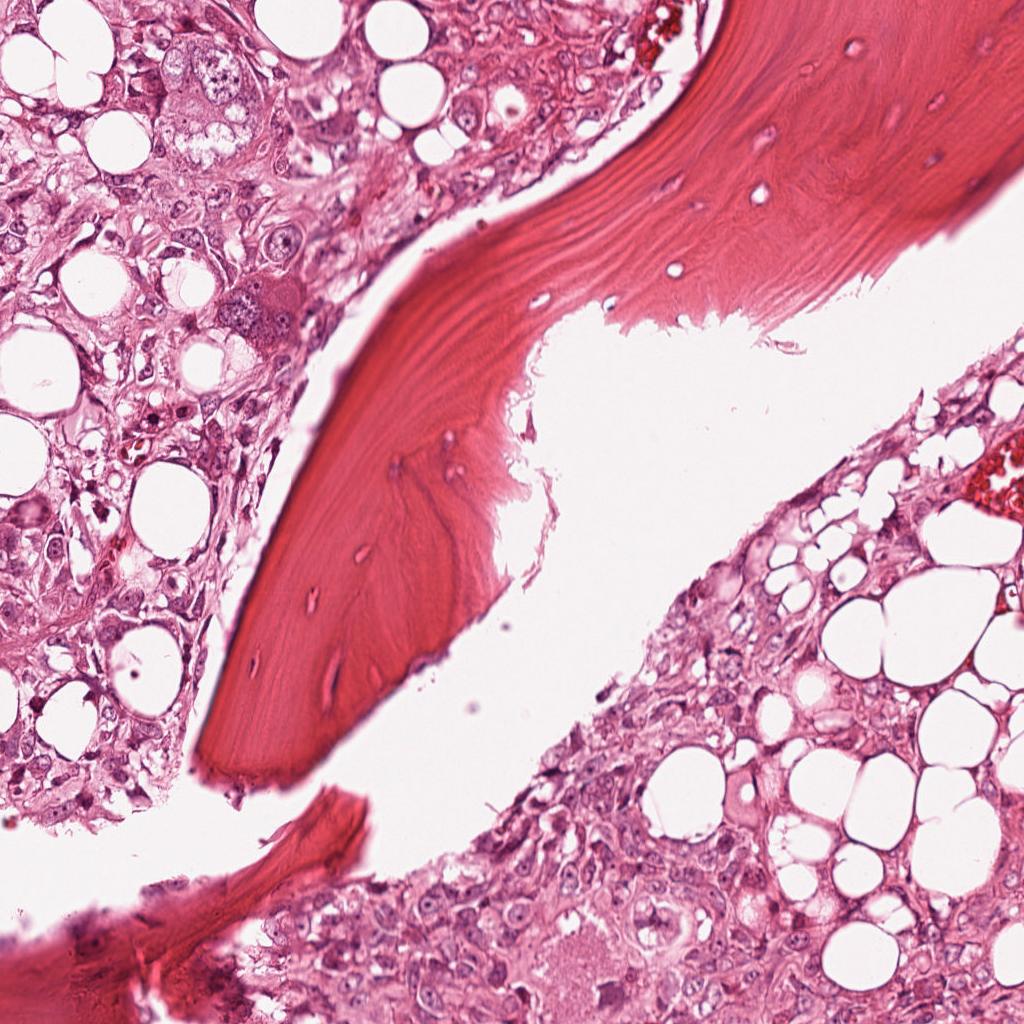
Label: Viable